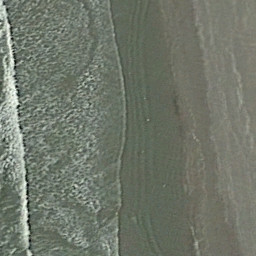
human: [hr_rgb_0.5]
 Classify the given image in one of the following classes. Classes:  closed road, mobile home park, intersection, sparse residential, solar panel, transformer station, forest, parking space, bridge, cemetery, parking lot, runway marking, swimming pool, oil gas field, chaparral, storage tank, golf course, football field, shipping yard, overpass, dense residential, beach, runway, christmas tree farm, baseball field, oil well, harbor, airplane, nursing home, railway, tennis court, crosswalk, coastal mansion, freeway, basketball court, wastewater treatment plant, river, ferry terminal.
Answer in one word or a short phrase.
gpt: beach